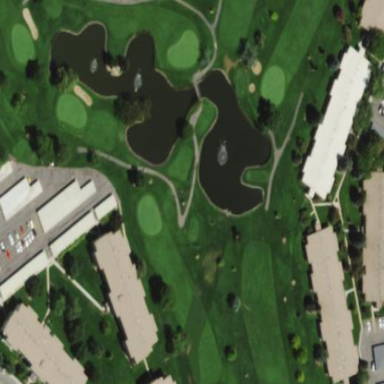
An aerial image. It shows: Golf course.